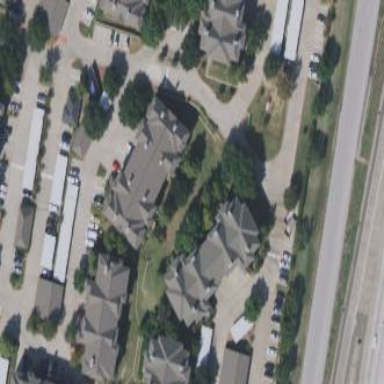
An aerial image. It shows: Image showing building with apartments.